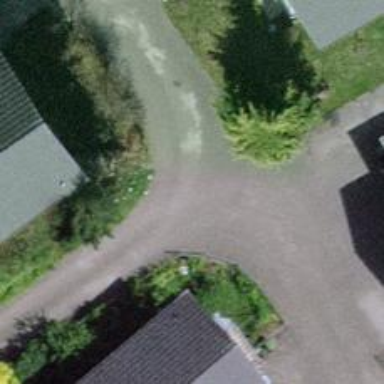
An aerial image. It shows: Service road with paving stones.